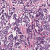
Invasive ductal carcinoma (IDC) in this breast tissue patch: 1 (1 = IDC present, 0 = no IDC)